Field crop: tomato
Growth stage: 1
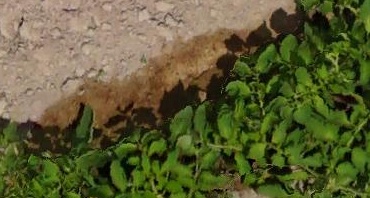
Species: tomato